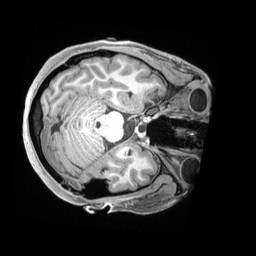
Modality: T1w
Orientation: axial
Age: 23
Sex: female
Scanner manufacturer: siemens
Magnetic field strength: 3 T
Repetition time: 2.4 s
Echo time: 0.00226 s